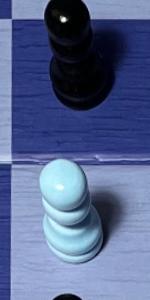
Label: Pawn_White